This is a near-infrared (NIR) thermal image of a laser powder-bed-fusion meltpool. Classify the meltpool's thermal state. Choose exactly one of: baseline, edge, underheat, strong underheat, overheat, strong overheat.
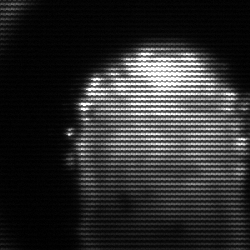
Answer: baseline